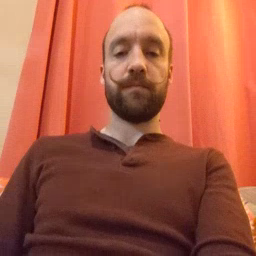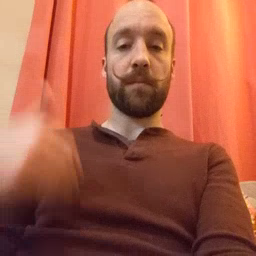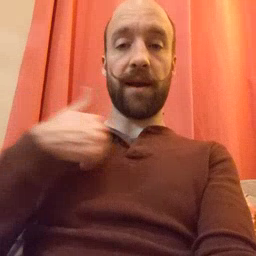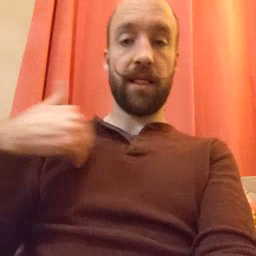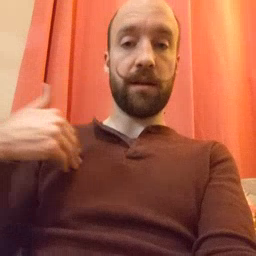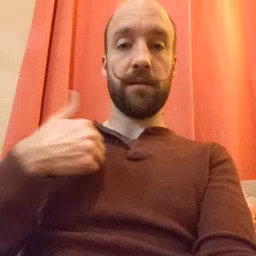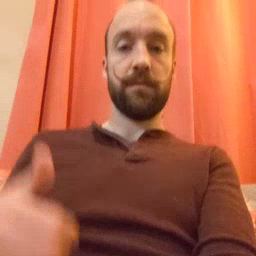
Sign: animal